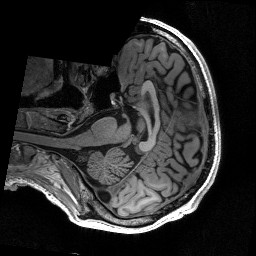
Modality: T1w
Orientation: axial
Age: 29
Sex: male
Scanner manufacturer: siemens
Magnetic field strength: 3 T
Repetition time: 2.53 s
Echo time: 0.00267 s